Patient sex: M
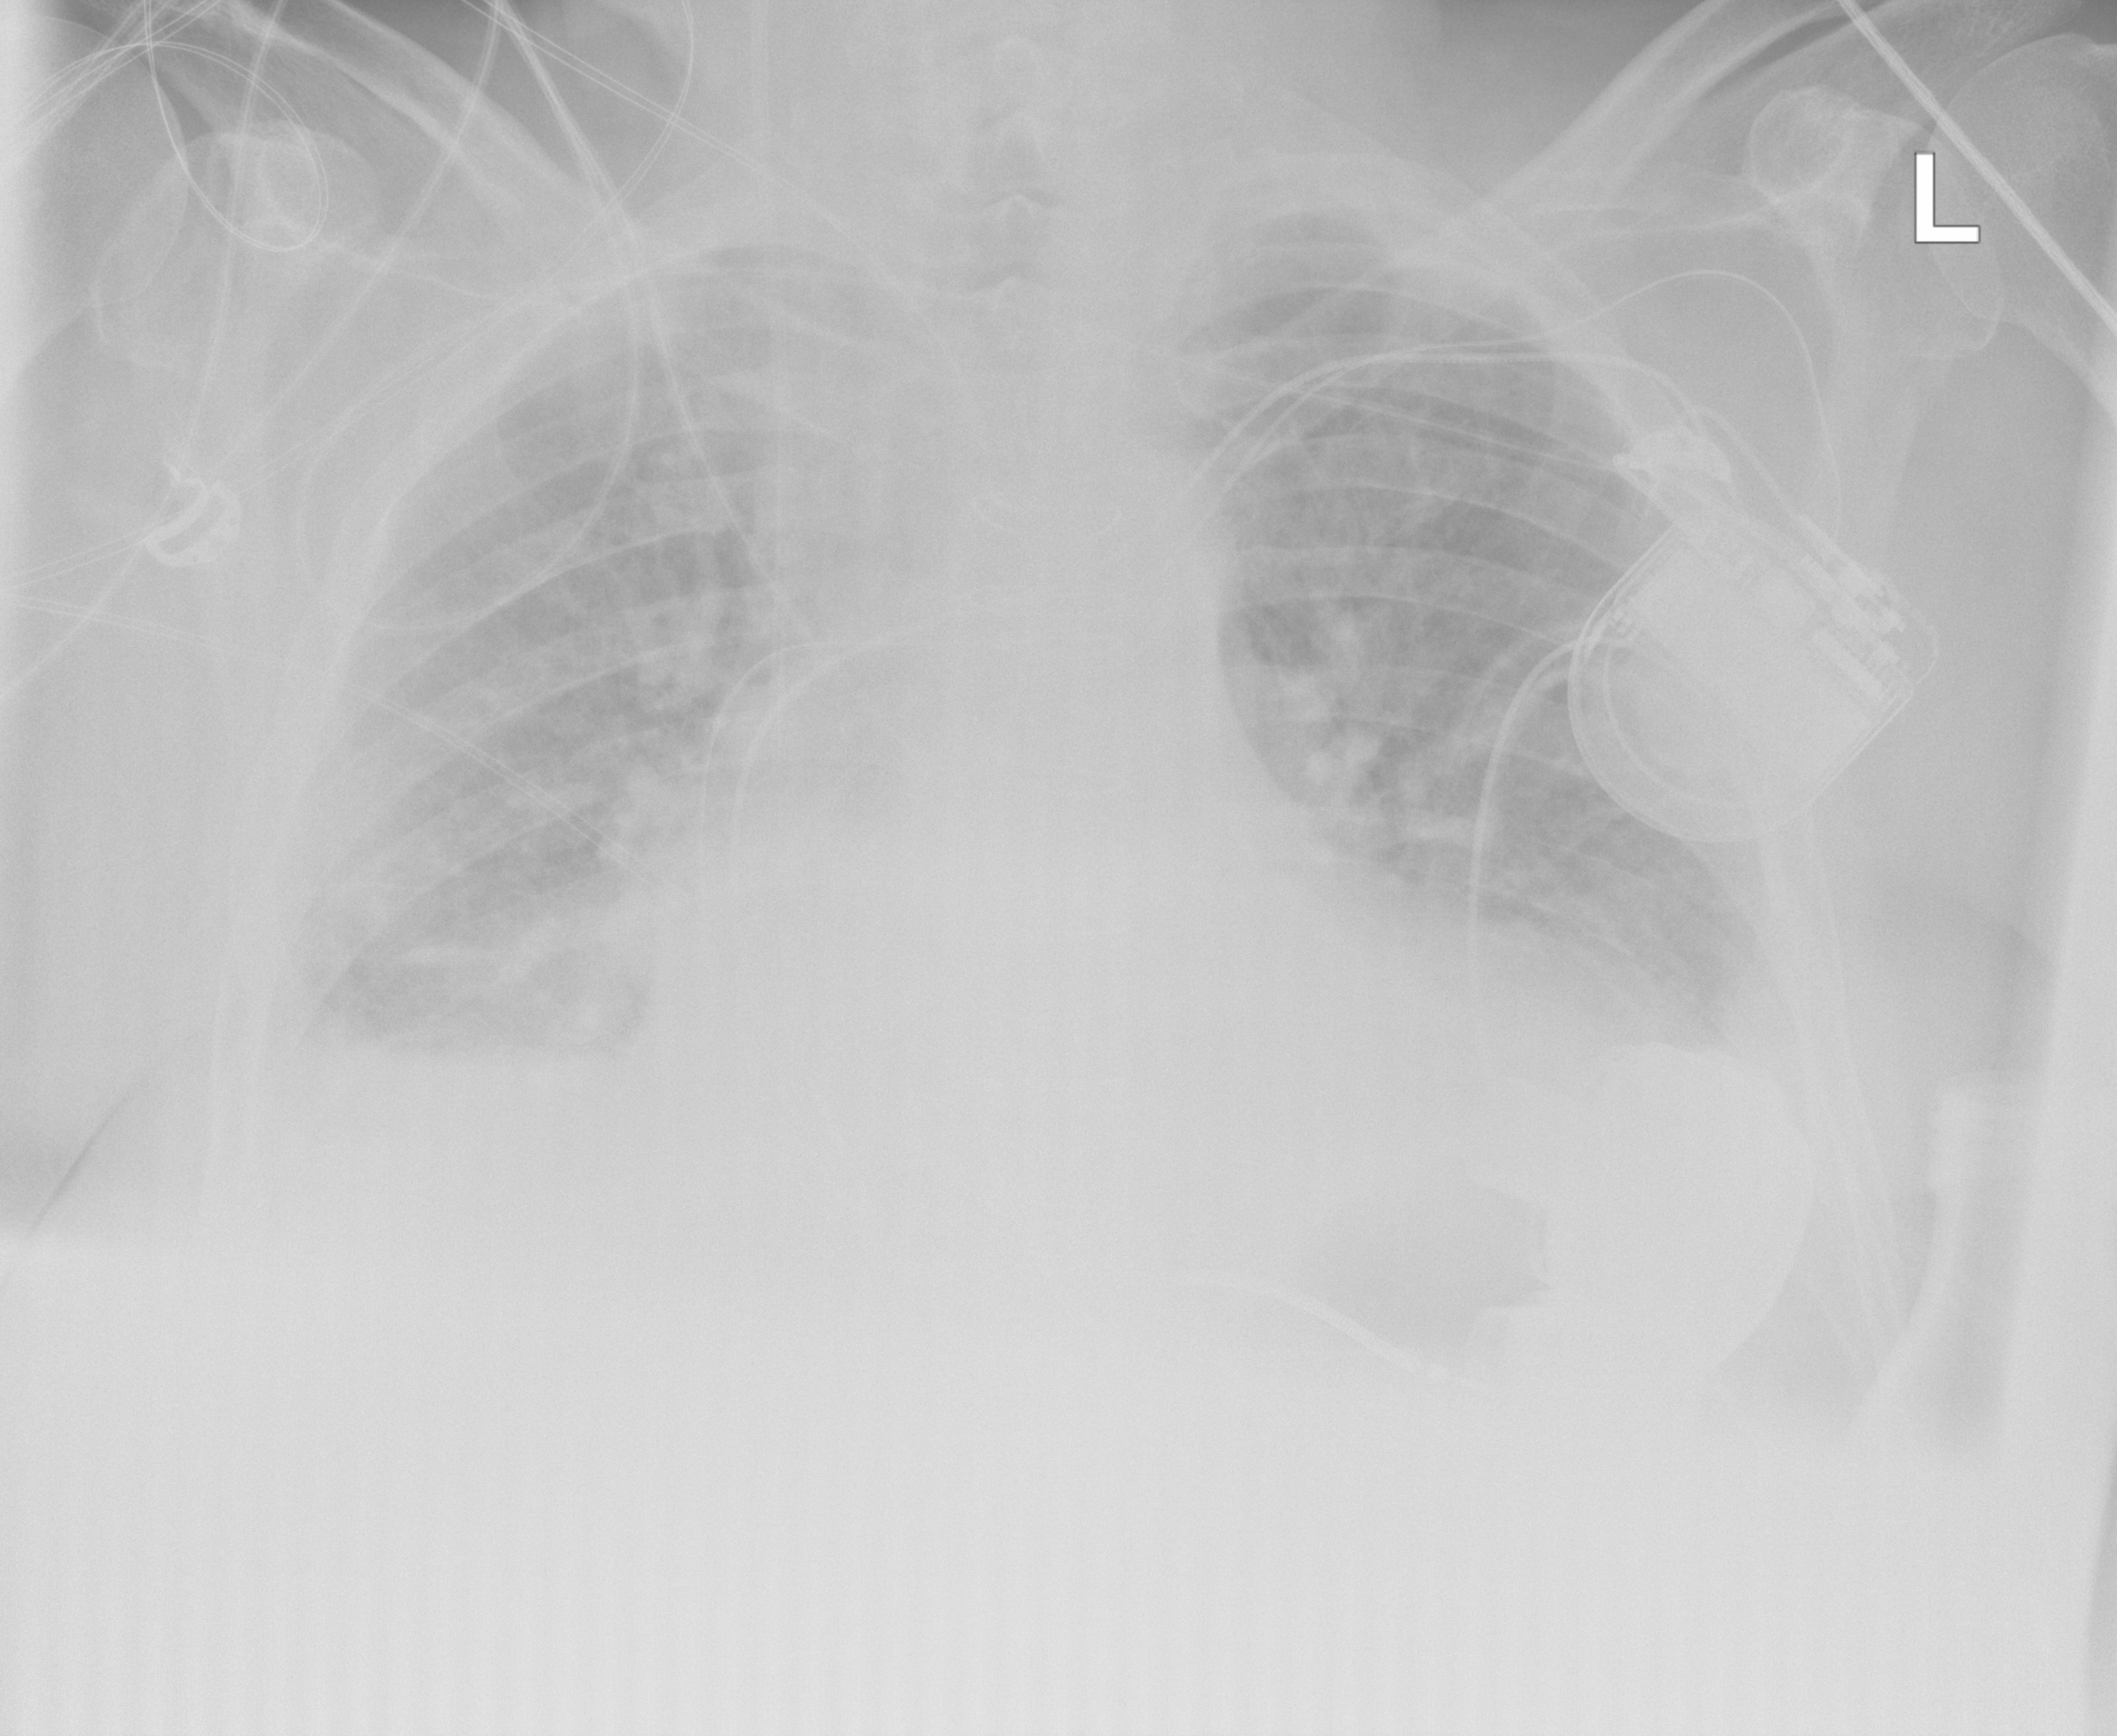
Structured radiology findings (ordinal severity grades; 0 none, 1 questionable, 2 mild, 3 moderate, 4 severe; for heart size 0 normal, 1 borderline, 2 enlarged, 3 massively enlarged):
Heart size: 2
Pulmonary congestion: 2
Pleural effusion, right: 2
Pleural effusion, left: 2
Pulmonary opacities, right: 0
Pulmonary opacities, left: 0
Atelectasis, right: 2
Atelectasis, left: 2